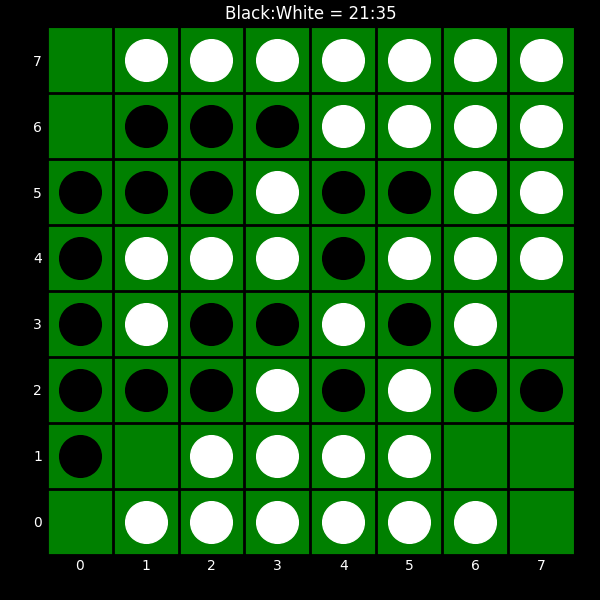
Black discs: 21
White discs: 35